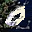
Label: 0